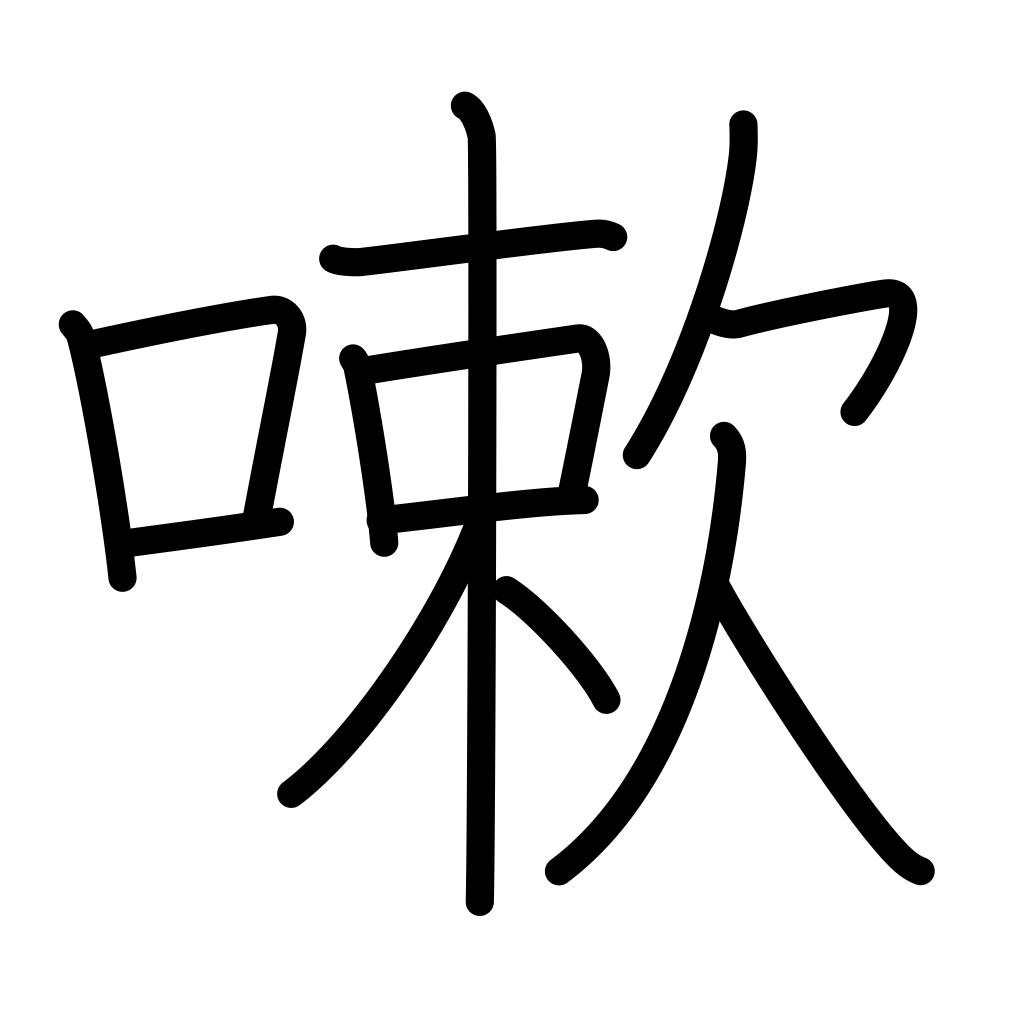
Meaning: rinse, wash, gargle